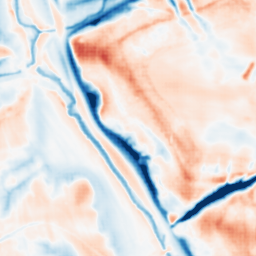
Category: multiscale
Decomposition family: dog
Decomposition parameters: sigma_low: 1
sigma_high: 10
Upsampling method: sinc_blackman
Upsampling parameters: scale: 4
kernel_size: 8
Upsampling scale: 4